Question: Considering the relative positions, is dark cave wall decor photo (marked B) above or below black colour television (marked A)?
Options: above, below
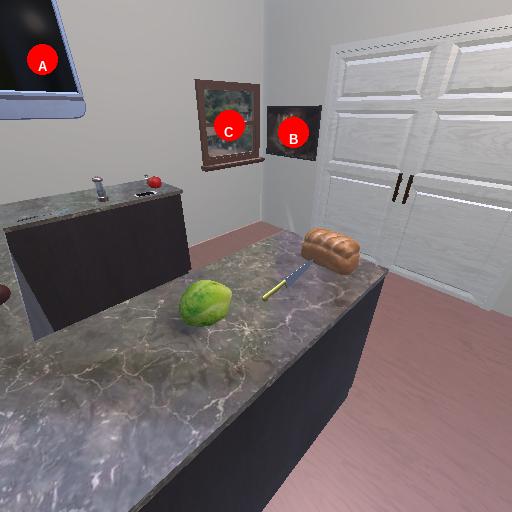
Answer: above